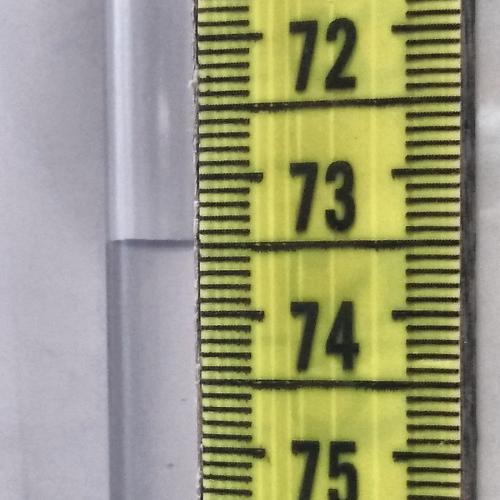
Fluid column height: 73.5 cm